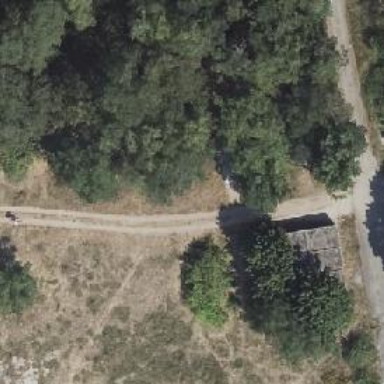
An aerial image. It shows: Concrete path.